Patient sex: M
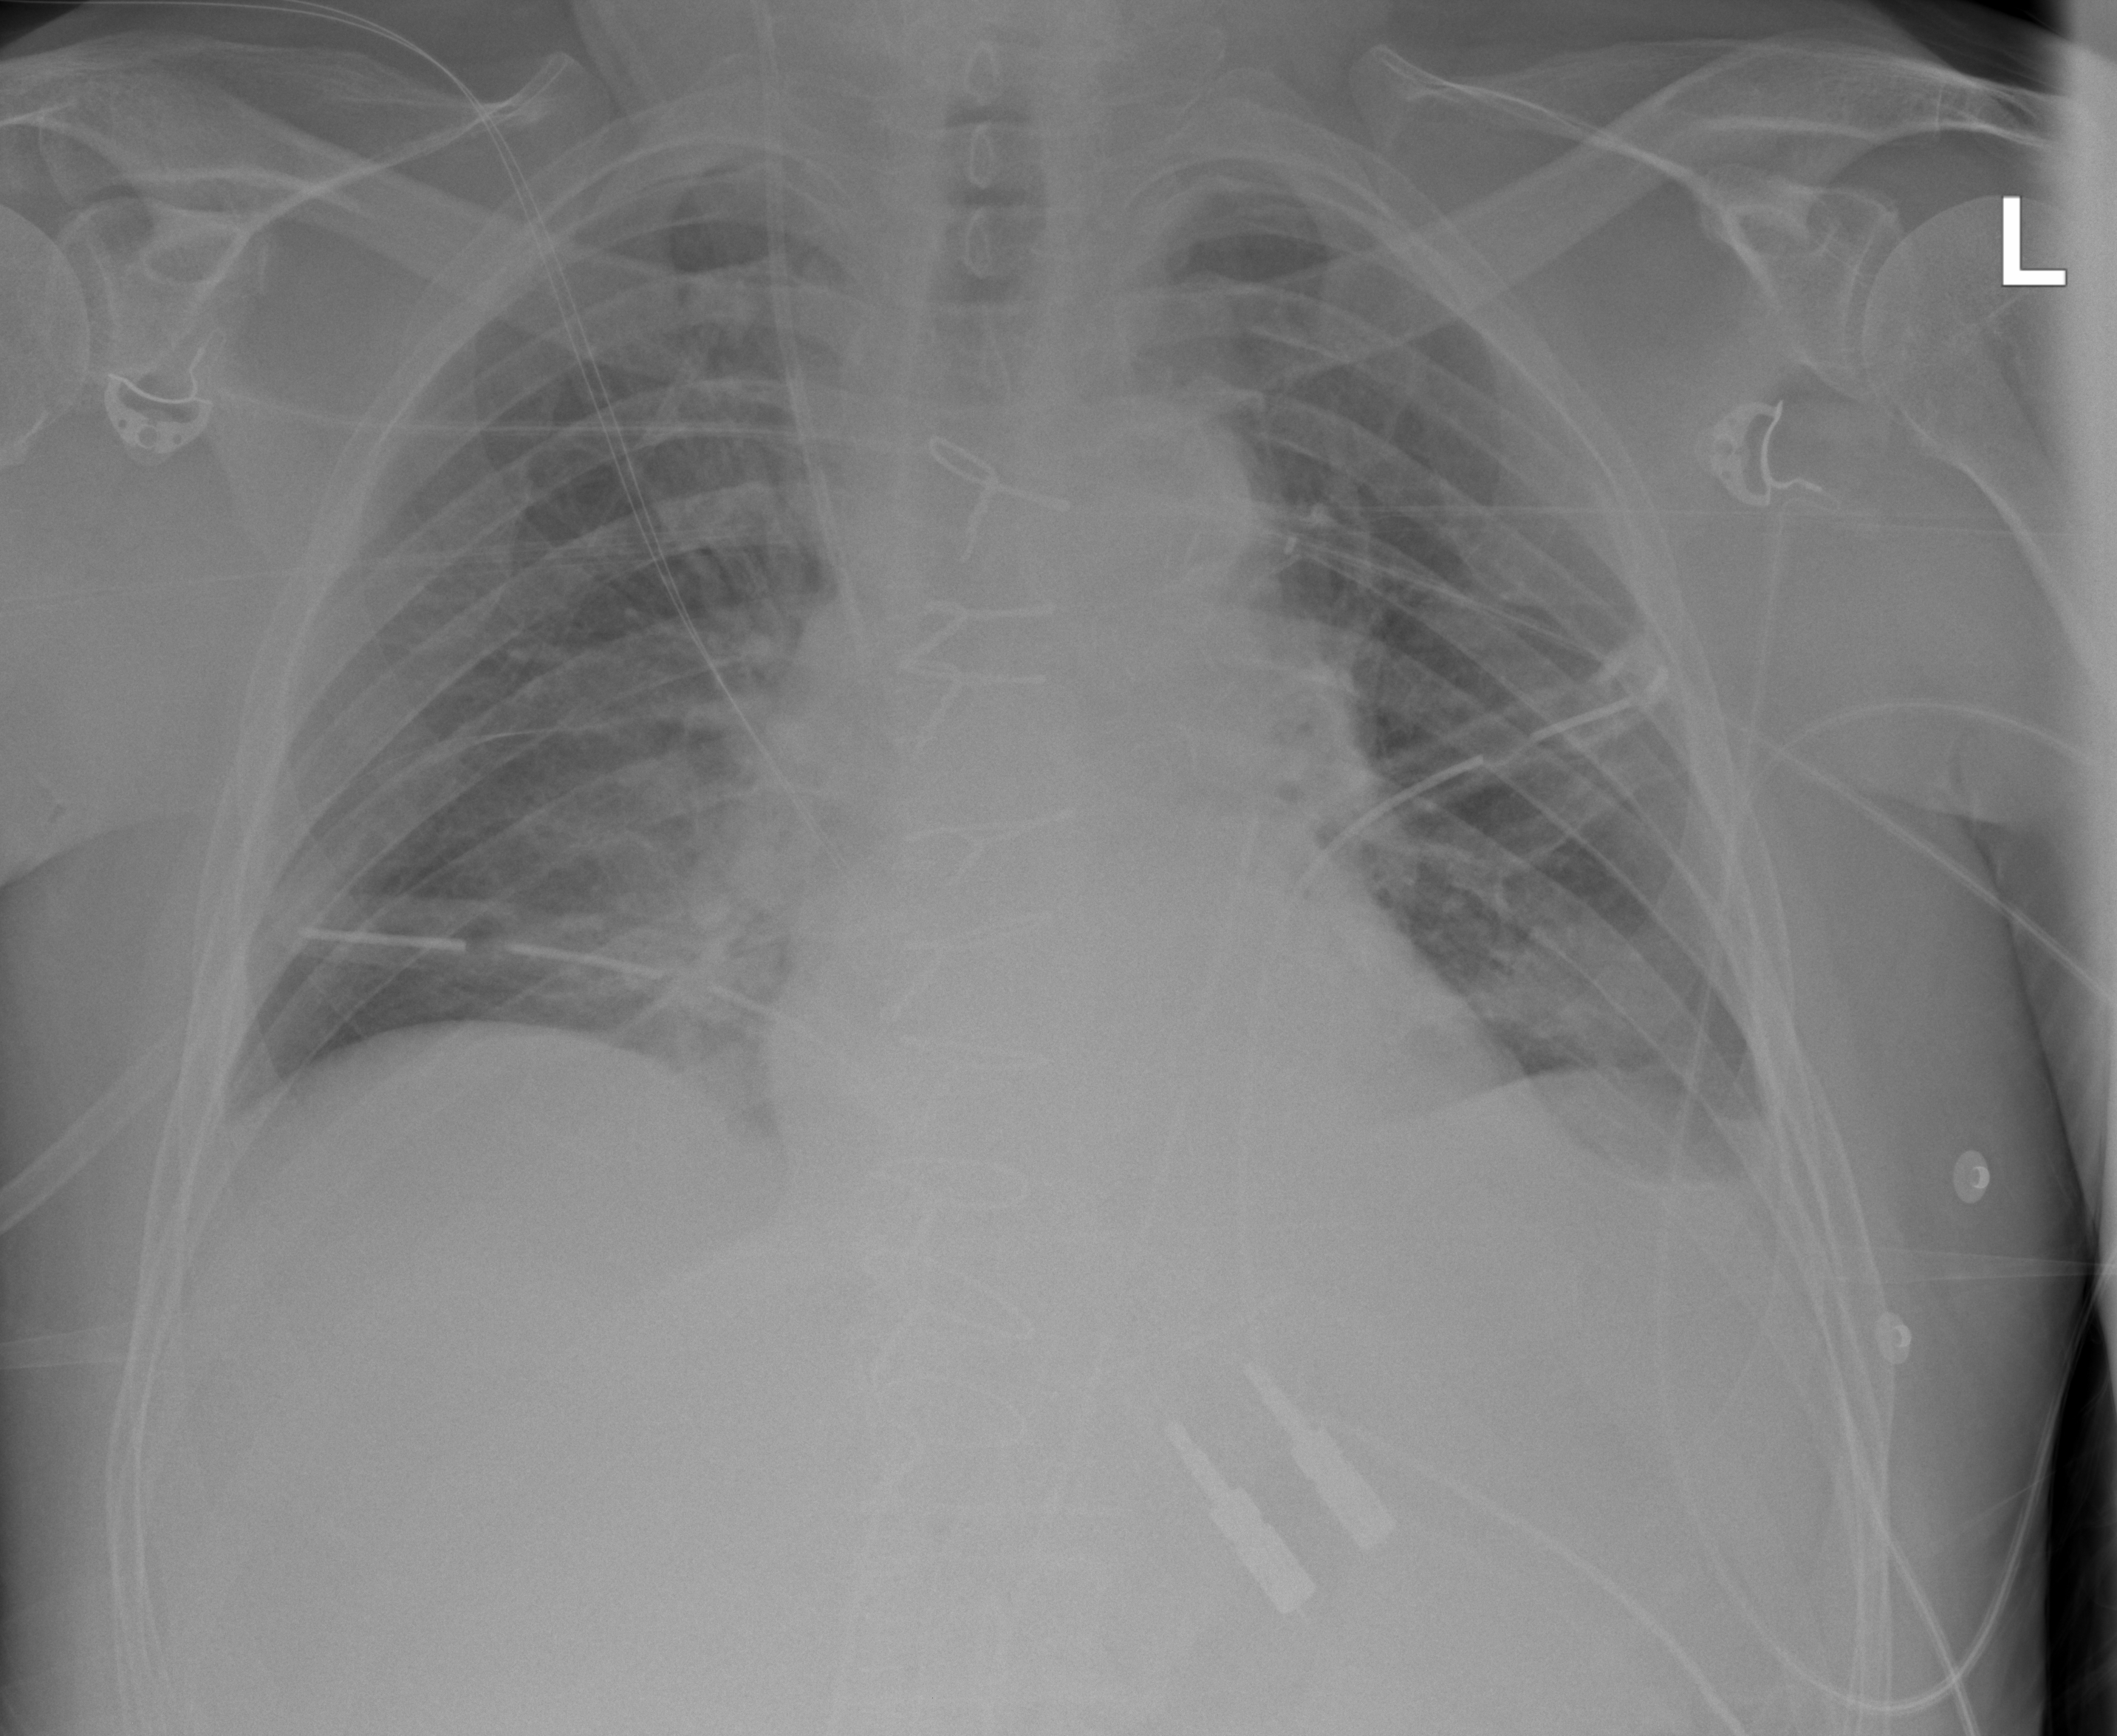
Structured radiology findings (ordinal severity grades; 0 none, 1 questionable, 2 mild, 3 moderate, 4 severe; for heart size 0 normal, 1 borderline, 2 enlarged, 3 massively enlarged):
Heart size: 0
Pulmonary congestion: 1
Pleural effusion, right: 0
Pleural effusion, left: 2
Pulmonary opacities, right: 0
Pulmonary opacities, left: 0
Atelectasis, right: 0
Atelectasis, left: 2